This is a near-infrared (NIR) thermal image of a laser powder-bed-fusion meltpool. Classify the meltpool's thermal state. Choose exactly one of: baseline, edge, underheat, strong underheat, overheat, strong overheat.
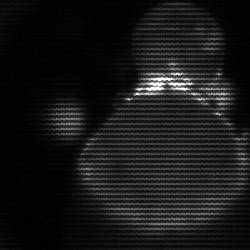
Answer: edge